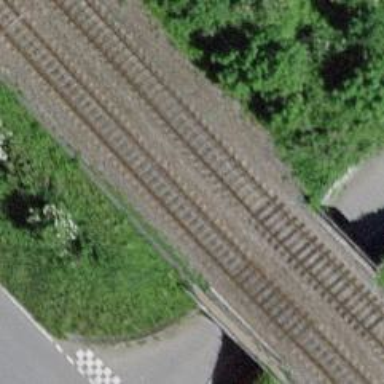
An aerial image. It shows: Bridge over railway with electrified contact lines.